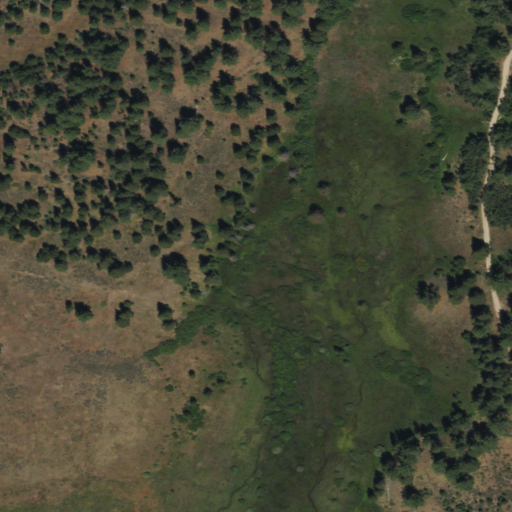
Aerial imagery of canyon in Nevada named North Canyon containing evergreen forest, herbaceous wetlands, woody wetlands, and shrub